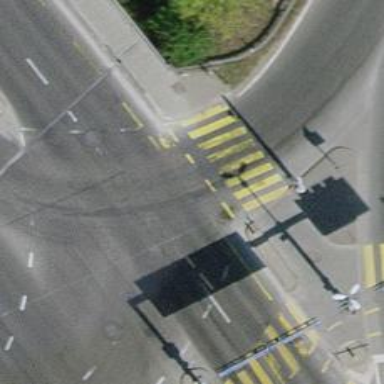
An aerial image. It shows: Crossing with traffic signals.